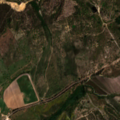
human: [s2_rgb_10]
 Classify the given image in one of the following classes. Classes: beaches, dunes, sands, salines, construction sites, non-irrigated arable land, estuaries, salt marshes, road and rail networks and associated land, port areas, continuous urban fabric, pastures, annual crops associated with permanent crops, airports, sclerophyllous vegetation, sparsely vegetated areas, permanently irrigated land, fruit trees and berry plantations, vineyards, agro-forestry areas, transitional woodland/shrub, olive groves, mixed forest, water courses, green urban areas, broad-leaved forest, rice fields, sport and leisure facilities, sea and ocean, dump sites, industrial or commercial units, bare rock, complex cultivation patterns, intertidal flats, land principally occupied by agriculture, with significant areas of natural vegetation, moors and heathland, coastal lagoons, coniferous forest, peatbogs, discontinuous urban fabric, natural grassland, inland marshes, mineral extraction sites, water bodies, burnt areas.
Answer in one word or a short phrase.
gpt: permanently irrigated land, rice fields, broad-leaved forest, transitional woodland/shrub